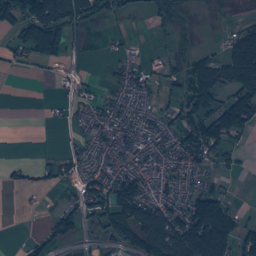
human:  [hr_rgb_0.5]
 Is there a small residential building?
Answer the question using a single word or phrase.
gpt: yes

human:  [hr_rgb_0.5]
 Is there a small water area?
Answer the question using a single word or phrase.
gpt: yes

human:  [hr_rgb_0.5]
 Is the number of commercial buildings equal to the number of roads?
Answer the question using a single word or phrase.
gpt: no

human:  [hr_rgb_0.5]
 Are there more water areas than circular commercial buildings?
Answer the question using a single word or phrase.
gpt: yes

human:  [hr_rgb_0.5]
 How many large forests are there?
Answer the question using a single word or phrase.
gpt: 65

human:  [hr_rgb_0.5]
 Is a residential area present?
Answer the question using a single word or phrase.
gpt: yes

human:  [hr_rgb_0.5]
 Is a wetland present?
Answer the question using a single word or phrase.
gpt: yes

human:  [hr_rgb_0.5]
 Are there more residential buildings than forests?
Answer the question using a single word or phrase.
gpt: yes

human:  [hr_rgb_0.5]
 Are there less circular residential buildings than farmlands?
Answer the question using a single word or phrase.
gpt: yes

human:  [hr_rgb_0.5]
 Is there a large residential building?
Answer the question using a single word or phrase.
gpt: no

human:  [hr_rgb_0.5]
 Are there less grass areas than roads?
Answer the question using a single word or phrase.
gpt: yes

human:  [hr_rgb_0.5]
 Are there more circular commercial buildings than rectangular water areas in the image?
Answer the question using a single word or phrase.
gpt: no

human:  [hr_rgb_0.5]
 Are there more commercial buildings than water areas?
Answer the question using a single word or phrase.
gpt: no

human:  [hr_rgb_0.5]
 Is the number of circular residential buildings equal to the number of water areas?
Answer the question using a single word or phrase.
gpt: no

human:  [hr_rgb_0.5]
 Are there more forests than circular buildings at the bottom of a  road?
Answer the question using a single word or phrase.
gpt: yes

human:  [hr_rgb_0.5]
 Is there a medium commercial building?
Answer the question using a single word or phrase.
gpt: yes

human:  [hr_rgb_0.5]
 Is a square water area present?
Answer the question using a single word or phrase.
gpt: yes

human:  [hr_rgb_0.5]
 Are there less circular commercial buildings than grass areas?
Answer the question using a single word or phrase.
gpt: yes

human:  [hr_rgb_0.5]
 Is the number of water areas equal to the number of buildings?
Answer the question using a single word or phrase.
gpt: no

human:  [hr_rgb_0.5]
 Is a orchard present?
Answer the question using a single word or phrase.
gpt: yes

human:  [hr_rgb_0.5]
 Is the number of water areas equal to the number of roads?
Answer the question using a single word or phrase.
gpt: no

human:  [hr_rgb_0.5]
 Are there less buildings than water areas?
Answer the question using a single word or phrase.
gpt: no

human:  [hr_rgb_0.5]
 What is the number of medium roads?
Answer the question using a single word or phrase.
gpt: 0

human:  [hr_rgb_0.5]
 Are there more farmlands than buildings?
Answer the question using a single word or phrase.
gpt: no

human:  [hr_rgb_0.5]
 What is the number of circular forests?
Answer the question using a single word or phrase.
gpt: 1

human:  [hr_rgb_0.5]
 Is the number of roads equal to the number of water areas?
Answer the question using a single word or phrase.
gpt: no

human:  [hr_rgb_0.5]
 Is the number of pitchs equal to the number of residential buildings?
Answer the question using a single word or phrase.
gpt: no

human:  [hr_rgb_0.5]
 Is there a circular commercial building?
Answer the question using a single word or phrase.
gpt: no

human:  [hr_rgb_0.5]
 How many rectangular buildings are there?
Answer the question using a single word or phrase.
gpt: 1539

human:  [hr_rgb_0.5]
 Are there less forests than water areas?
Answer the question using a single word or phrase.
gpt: no

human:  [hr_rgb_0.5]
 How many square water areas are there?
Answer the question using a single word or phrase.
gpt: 5

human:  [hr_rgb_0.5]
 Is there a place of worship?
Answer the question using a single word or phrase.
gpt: yes

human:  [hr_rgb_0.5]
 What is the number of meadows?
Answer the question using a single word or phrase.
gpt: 10

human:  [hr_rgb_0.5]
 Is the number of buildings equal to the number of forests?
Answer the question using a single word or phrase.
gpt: no

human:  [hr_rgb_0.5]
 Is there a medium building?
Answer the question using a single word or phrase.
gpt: yes

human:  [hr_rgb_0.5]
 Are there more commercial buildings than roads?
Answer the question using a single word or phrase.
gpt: no